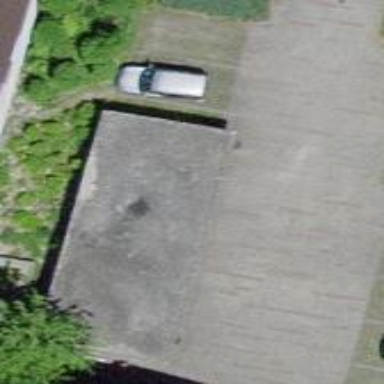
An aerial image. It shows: View of roof of building.